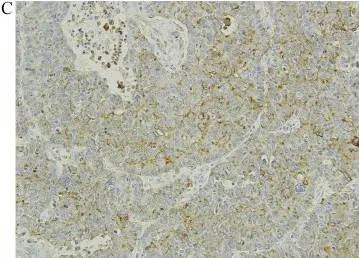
Pathological findings of the lung. C) synaptophysin staining. Magnification 200x.
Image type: pathology (immunostaining)